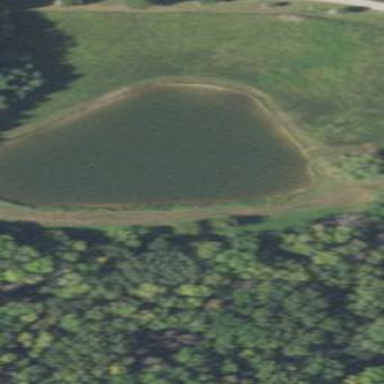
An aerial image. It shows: Pond with natural water.